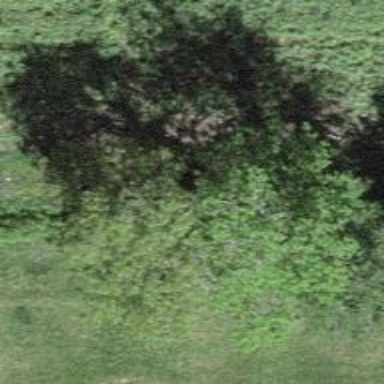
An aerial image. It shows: Deciduous tree with broadleaved leaves.